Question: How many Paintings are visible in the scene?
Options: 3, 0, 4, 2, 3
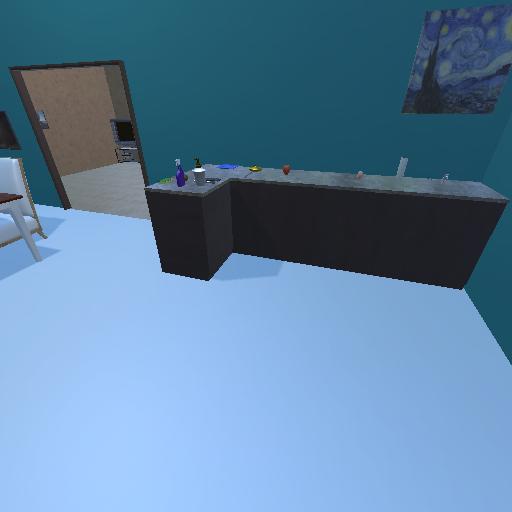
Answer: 3